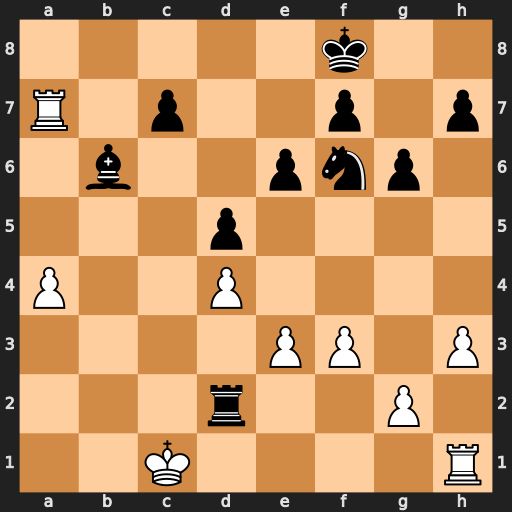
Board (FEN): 5k2/R1p2p1p/1b2pnp1/3p4/P2P4/4PP1P/3r2P1/2K4R
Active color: w
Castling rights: -
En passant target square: -
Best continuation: Ra8+ Kg7 Kxd2